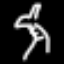
Label: palm tree